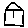
Label: house